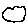
Label: cloud